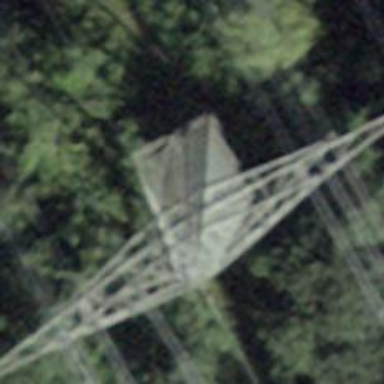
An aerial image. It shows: Towering power structure.